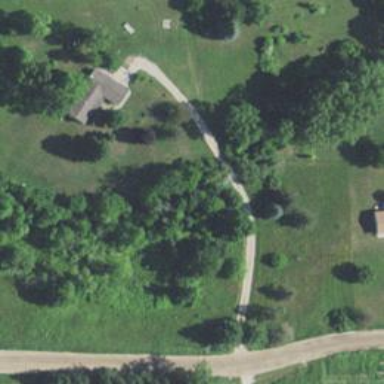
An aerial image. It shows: Driveway leading to service road.